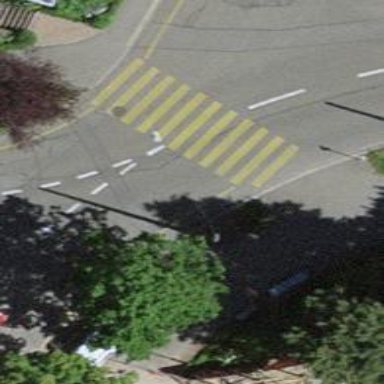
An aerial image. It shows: Marked zebra crossing on the road.